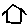
Label: house